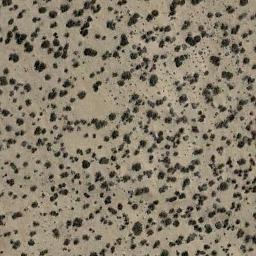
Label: chaparral